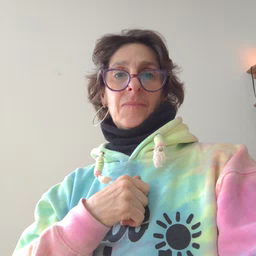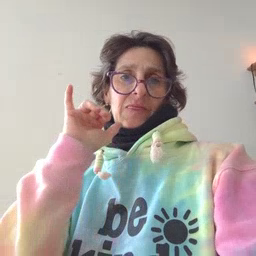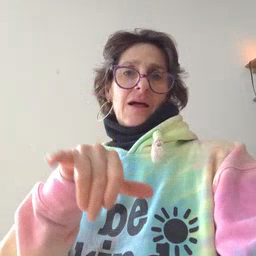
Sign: that